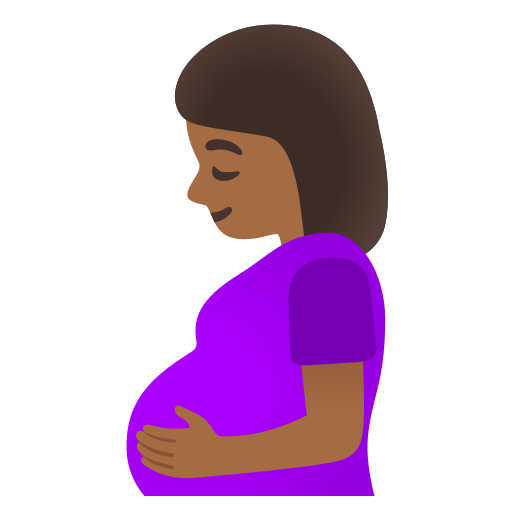
Emoji: 🤰🏾